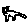
Label: cat